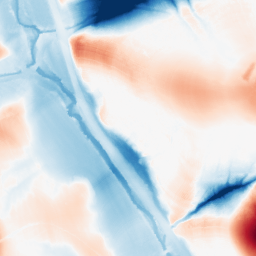
Category: morphological
Decomposition family: morphological
Decomposition parameters: operation: average
size: 50
Upsampling method: cubic_catmull_rom
Upsampling parameters: scale: 4
Upsampling scale: 4